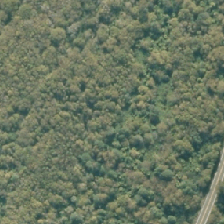
Land cover: deciduous_hardwood